Interaction volume radius: 5 \u00c5
Interaction volume height: 15 \u00c5
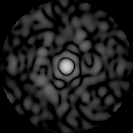
Disorder parameter: 0.8261